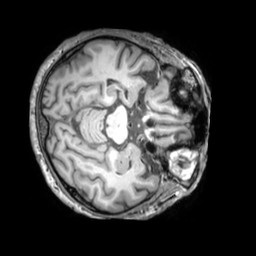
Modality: T1w
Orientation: axial
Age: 55
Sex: male
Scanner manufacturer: philips
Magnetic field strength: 3 T
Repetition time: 0.009897 s
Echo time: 0.004604 s